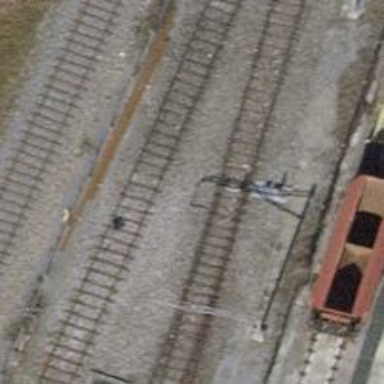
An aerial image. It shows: Railway switch.